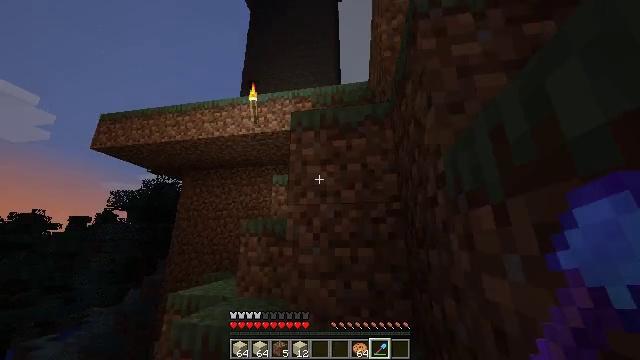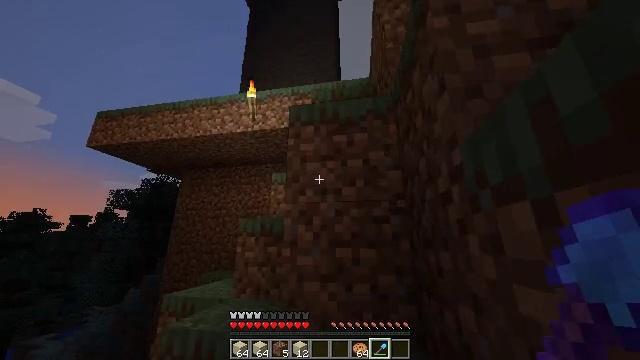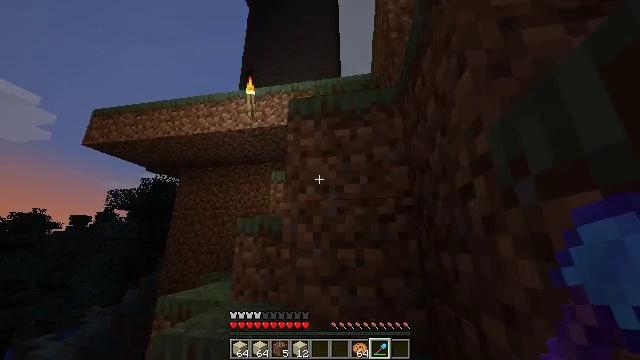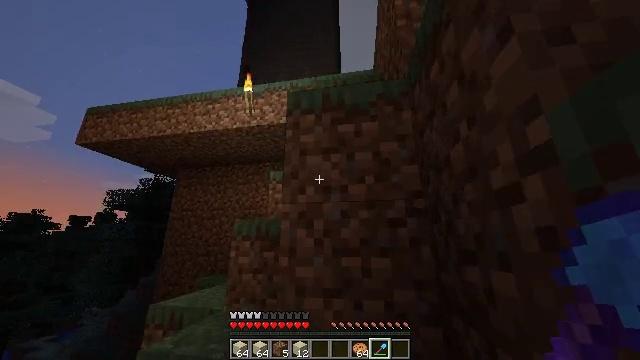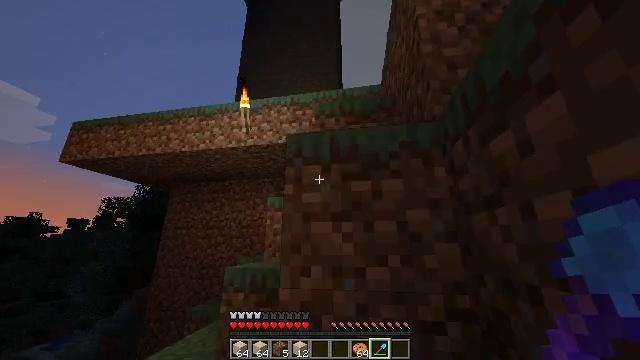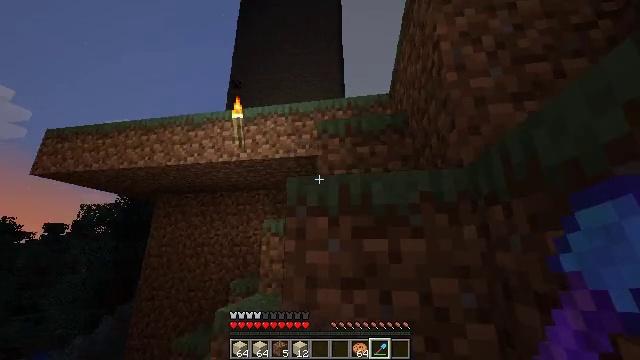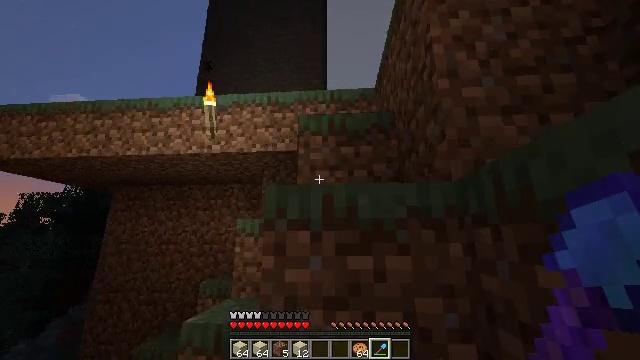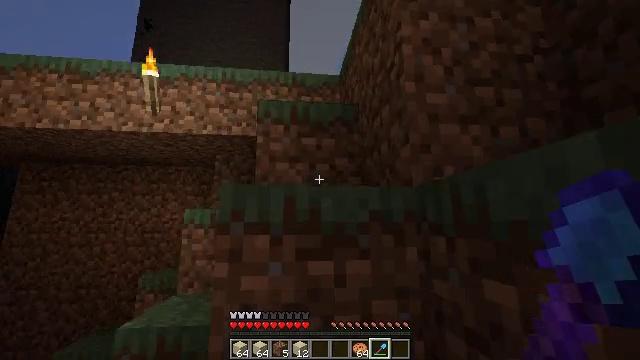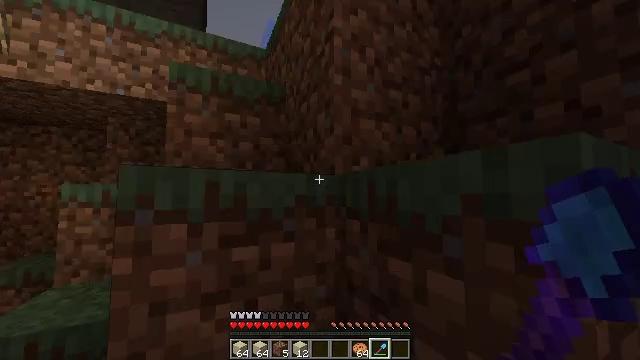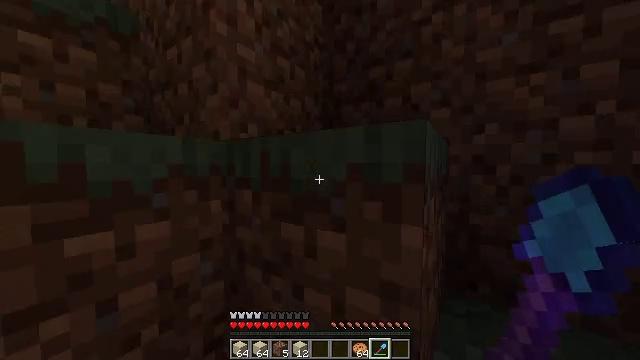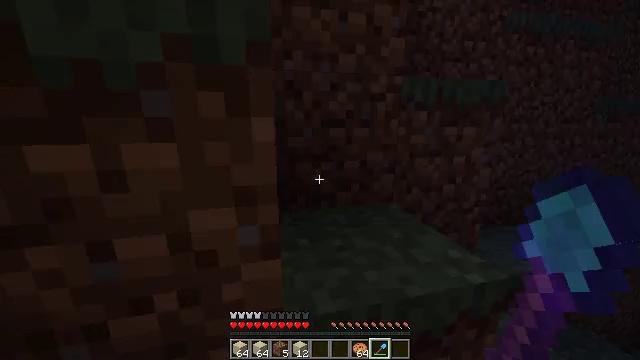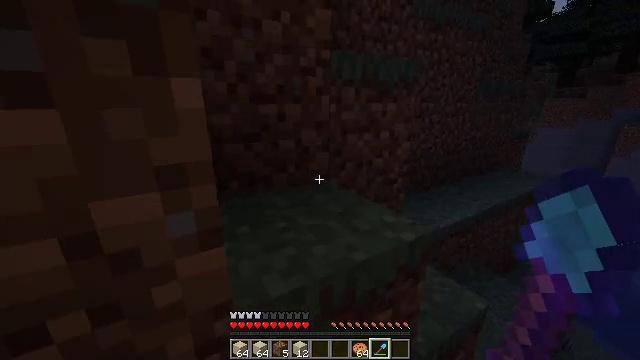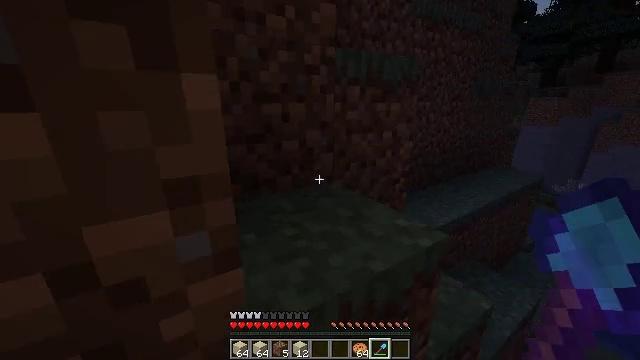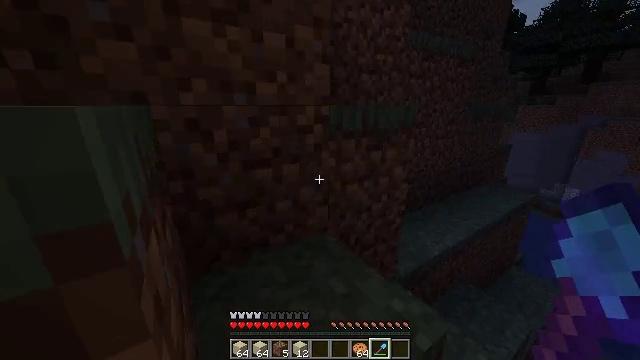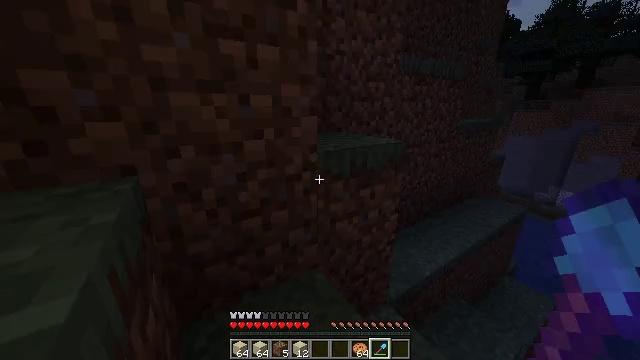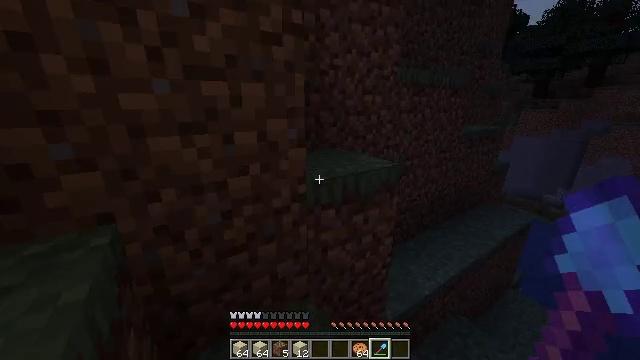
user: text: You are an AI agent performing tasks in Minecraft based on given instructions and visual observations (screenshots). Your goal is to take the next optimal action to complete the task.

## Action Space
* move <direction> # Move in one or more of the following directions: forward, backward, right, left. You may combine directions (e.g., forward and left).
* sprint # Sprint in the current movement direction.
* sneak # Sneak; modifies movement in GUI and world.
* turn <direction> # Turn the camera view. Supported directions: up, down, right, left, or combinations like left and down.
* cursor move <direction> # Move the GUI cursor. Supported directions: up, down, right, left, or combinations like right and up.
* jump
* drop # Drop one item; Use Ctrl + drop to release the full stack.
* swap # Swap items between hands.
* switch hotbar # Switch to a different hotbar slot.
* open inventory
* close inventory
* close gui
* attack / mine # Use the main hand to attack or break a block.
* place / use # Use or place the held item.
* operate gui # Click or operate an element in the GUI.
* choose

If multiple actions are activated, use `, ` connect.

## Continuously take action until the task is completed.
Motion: motion action
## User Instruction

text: Kill a zombie.
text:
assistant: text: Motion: move forward, jump
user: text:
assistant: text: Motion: move forward, jump
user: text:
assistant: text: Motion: move forward, sprint, jump
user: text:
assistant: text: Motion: move forward, sprint, jump
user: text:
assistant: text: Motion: move forward, sprint, jump
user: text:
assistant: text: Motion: move forward, sprint, turn right and down, jump
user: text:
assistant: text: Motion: move forward, sprint, turn right and down, jump
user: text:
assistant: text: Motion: move forward, turn right and down, jump
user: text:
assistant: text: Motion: move forward, turn right and down, jump
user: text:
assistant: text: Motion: move forward, turn right and down, jump
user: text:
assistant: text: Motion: move forward, turn right and down, jump
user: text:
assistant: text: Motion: move forward, turn right, jump
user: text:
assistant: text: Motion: move forward, sprint, jump
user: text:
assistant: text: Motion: move forward, sprint, jump
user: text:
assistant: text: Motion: move forward, sprint, jump
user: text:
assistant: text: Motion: move forward, sprint, jump
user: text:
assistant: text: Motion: move forward, sprint, jump
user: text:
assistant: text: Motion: move forward, turn left, jump
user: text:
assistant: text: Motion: move forward, turn left and up, jump
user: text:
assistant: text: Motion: move forward, turn left and up, jump
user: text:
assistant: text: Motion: move forward, turn left and up, jump
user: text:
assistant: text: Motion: move forward, sprint, turn left and up, jump
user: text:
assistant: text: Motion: move forward, sprint, turn left, jump
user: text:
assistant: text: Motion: move forward, sprint, jump
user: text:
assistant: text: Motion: move forward, sprint, jump
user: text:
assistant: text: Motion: move forward, jump
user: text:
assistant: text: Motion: move forward, jump
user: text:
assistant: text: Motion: move forward, turn left, jump
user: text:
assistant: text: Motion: move forward, turn left, jump
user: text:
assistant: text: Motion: move forward, turn left, jump